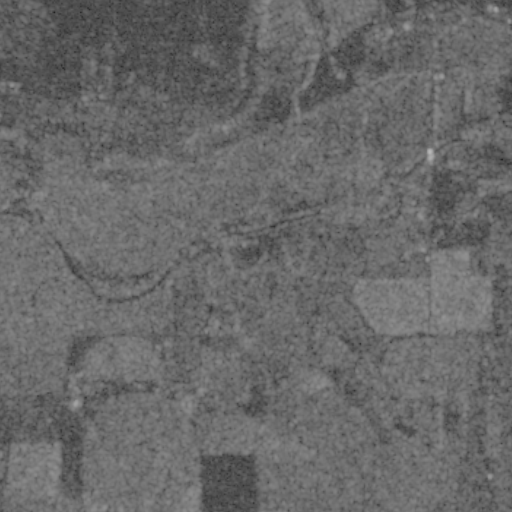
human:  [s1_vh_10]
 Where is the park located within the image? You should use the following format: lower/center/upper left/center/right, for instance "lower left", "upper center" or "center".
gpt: The park is located in the upper left of the image.
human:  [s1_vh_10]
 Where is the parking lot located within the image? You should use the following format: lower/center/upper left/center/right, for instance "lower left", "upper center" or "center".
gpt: The parking lot is located in the upper center of the image.
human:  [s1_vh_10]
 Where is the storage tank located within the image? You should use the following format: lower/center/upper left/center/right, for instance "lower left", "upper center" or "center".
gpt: The storage tank is located in the upper left of the image.
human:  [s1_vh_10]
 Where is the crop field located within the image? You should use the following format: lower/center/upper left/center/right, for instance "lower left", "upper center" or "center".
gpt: There is no crop field in the image.

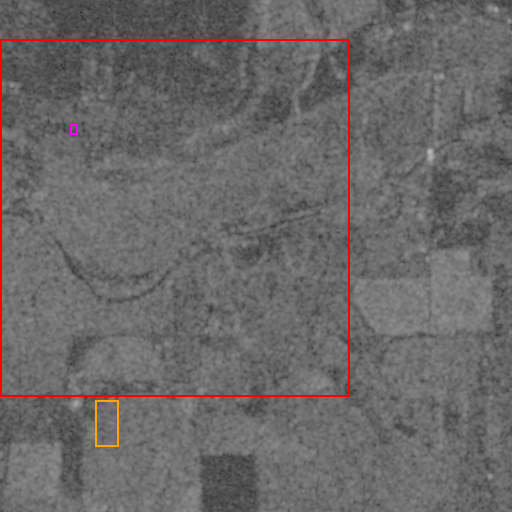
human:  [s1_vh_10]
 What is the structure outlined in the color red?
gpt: The structure outlined in red is a crop field.
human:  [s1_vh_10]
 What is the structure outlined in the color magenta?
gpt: The structure outlined in magenta is a park.
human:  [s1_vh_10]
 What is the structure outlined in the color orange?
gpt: The structure outlined in orange is a building.
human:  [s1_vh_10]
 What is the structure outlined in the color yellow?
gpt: There is no yellow outline.